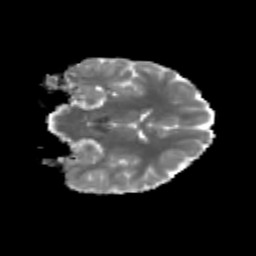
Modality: MD
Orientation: coronal
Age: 20
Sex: female
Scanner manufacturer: siemens
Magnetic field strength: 3 T
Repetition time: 3.5 s
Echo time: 0.125 s